Fundus camera: zeiss
Shooting center: fovea
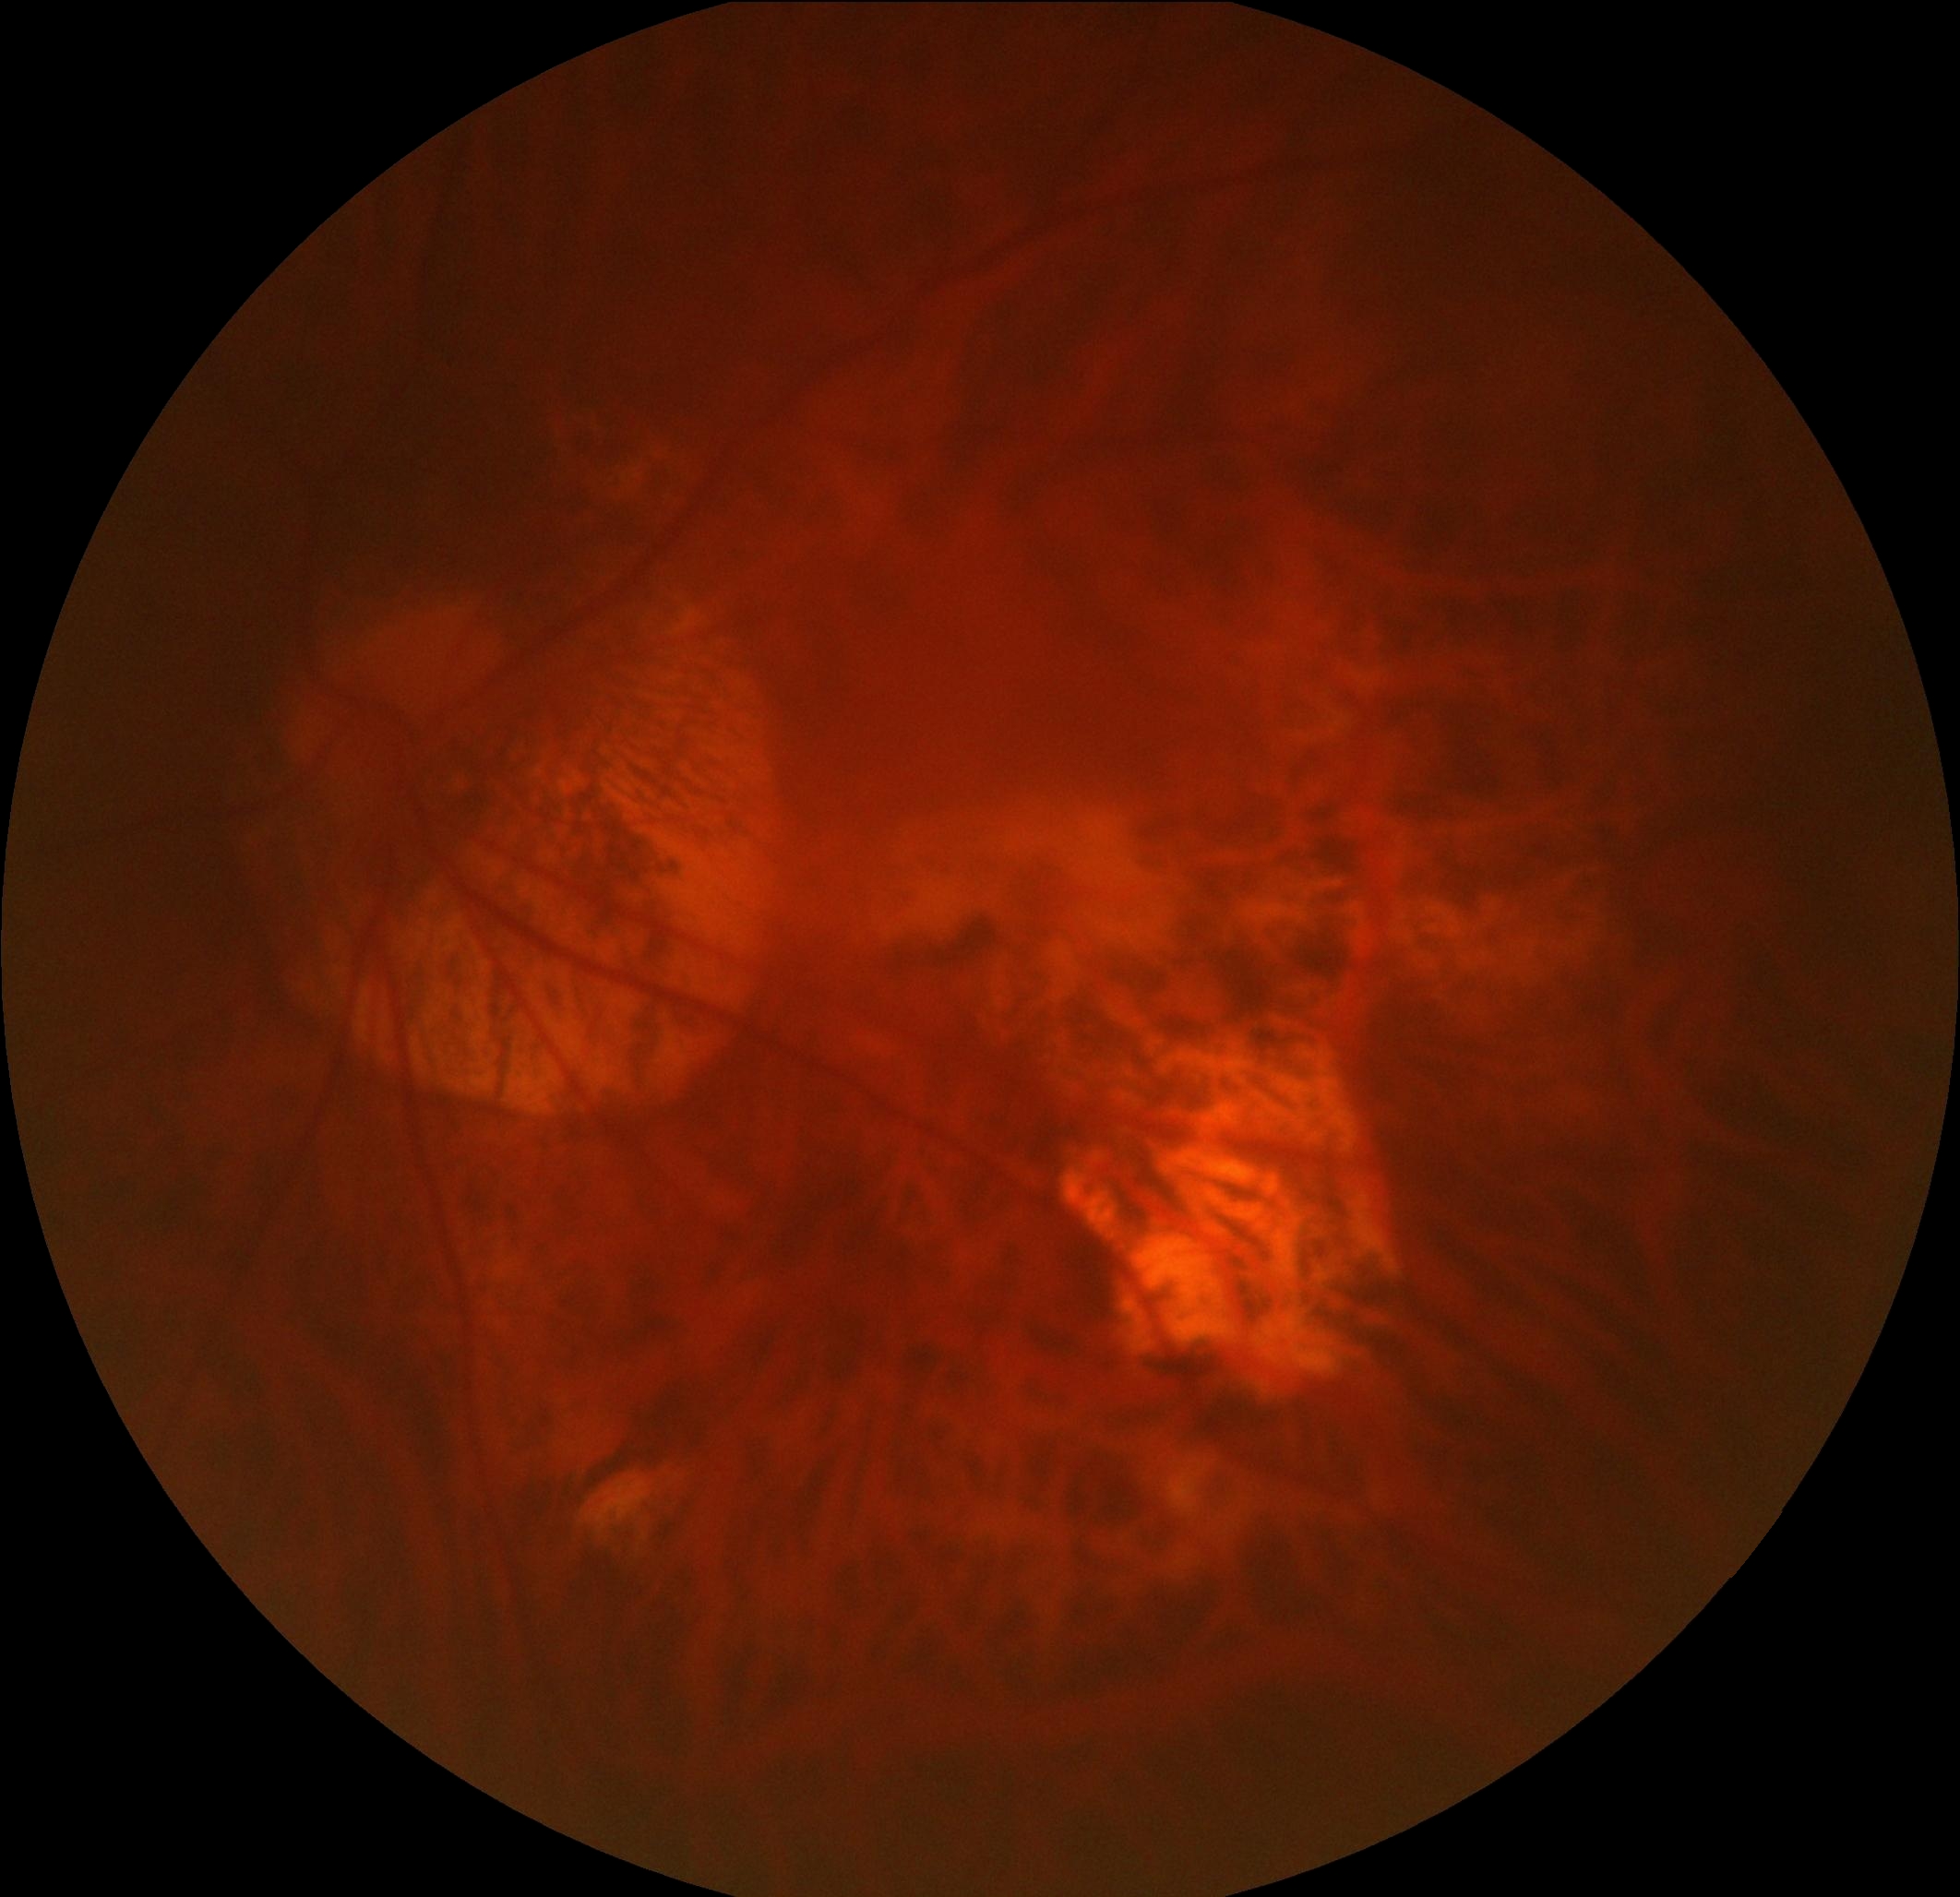
Pathologic myopia: yes
Patchy retinal atrophy: present
Retinal detachment: absent